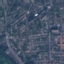
Land use / land cover: Residential